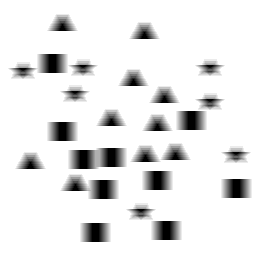
Squares: 10
Triangles: 10
Stars: 7
Total shapes: 27